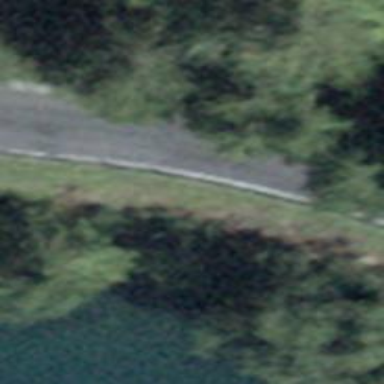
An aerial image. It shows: Tertiary road with asphalt surface.